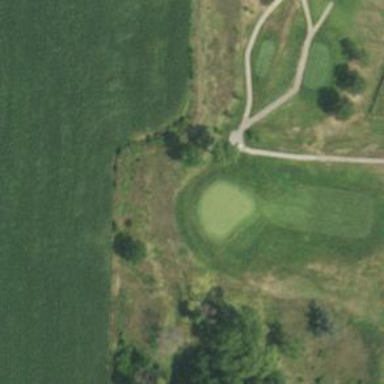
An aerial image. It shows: View of golf hole.